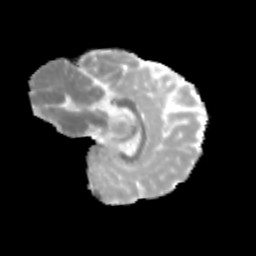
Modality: MD
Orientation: sagittal
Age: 10
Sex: female
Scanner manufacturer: siemens
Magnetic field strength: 3 T
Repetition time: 3.8 s
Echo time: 0.07 s